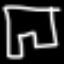
Label: pants